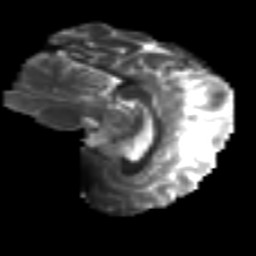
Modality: T2w
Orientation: sagittal
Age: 38
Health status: ill
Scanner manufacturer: philips
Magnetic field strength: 3 T
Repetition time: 9 s
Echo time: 0.127 s